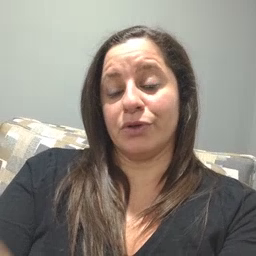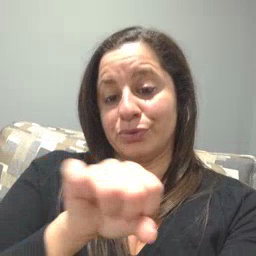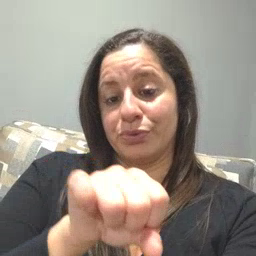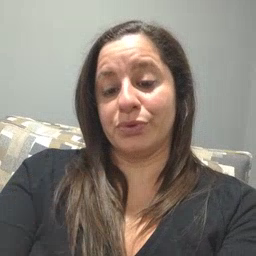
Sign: shoe